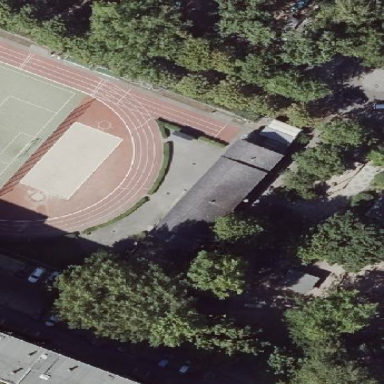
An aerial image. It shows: Sports center building.